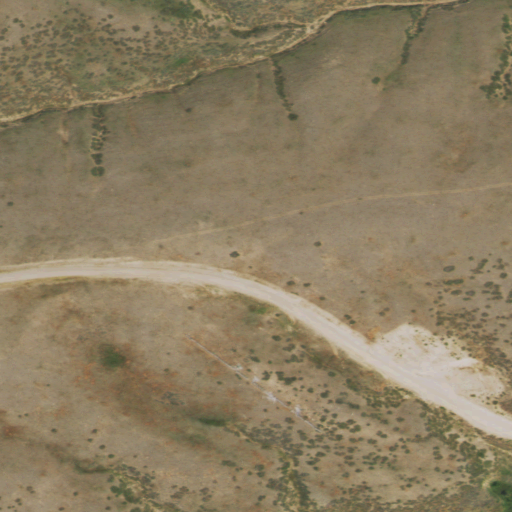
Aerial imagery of slope(s) in Wyoming named Howard Hill containing shrub and grassland